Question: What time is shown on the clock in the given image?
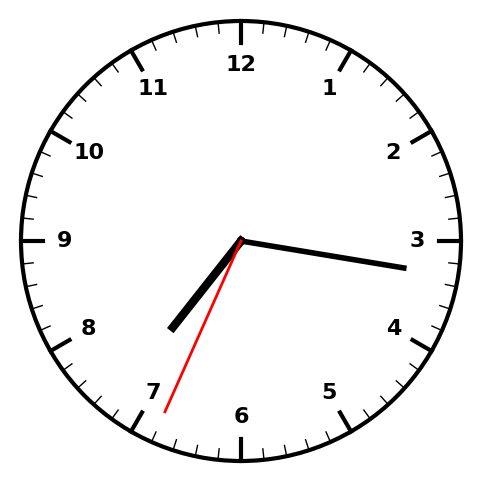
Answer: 07:16:34